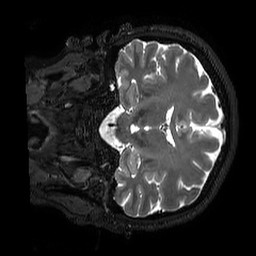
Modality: T2w
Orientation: coronal
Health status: ill
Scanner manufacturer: philips
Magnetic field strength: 3 T
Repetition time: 2.5 s
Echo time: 0.331 s